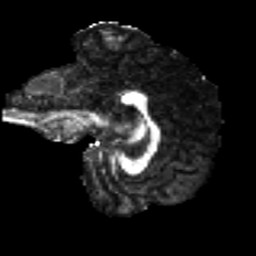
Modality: FA
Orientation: sagittal
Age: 32
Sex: male
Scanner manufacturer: ge
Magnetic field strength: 3 T
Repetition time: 7.8 s
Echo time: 0.061 s